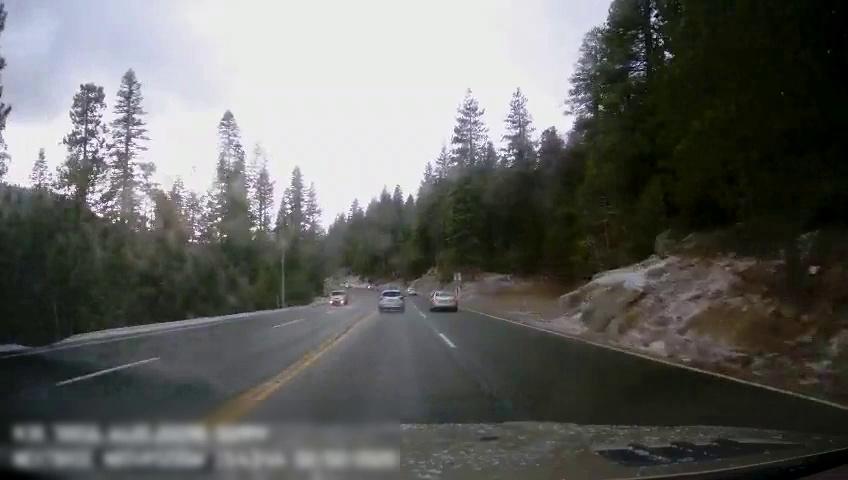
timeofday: Day
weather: Cloudy
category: Drivable Space
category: Vehicles | Car
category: Vehicles | Car
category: Vehicles | SUV
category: Lanes | Current Lane
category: Lanes | Current Lane
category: Lanes | Opposite Lane
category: Lanes | Opposite Lane
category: Lanes | Current Lane
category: Lanes | Opposite Lane